Interaction volume radius: 10 \u00c5
Interaction volume height: 10 \u00c5
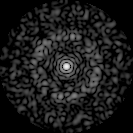
Disorder parameter: 0.8682